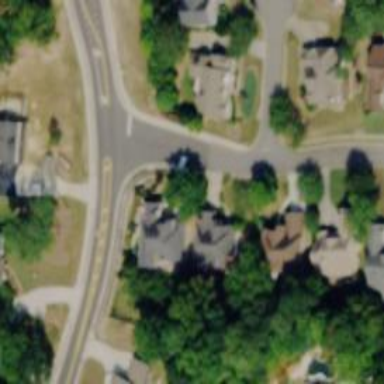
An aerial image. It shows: Residential road with asphalt surface and sidewalk on the left side.